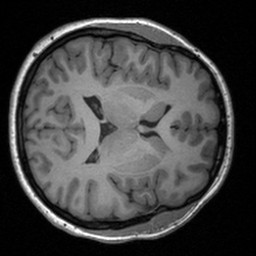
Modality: T1w
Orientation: axial
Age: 24
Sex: female
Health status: healthy
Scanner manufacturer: siemens
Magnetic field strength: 3 T
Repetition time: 1.9 s
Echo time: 0.00226 s